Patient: sex F, age 46
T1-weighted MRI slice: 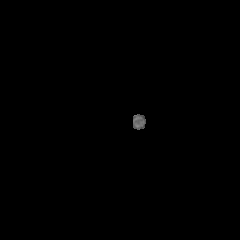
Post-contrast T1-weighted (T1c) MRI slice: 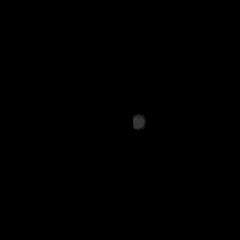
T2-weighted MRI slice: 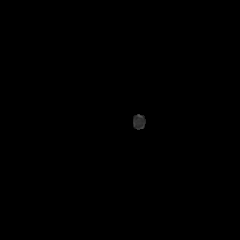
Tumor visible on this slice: no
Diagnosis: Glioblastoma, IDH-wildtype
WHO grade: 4